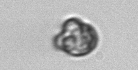
Label: Dinophyceae